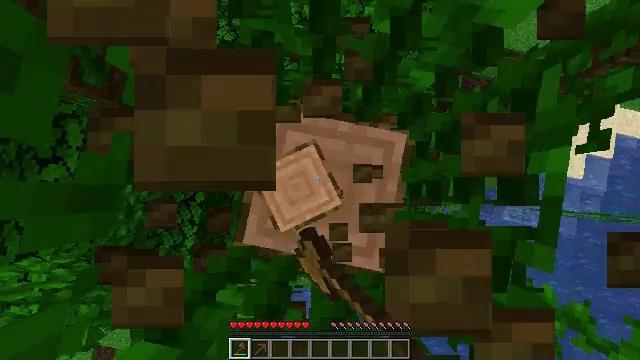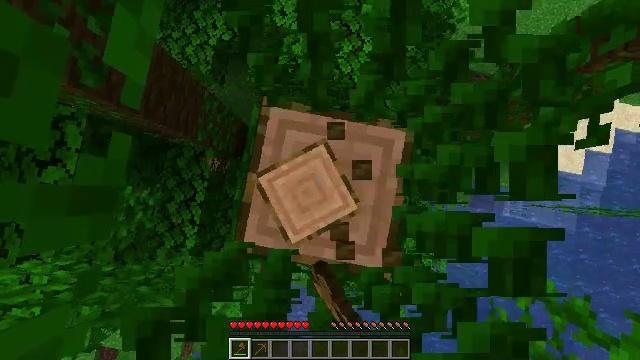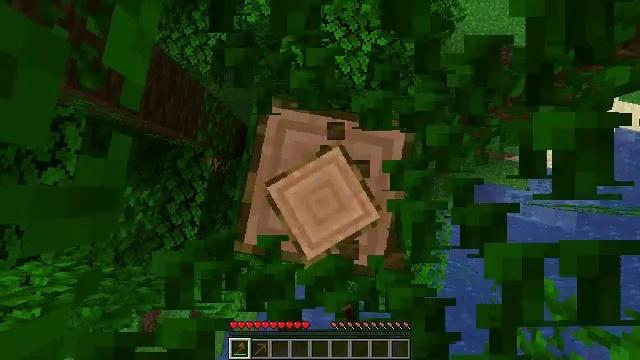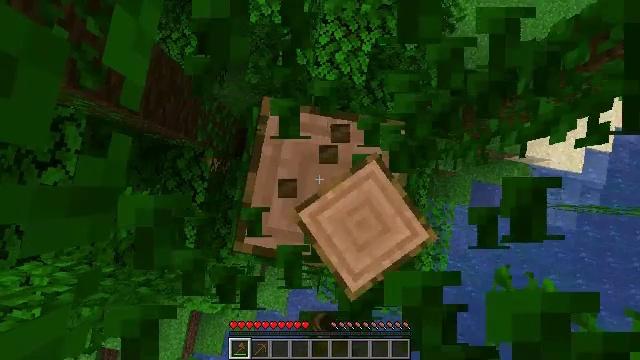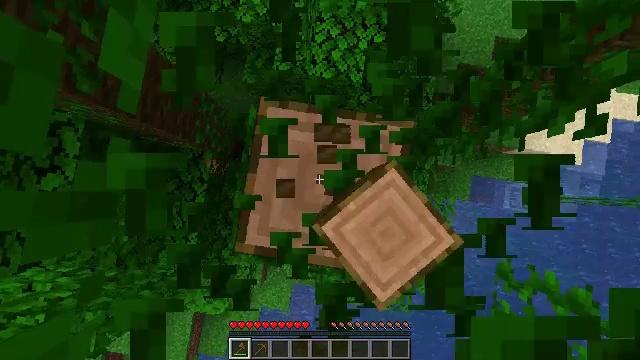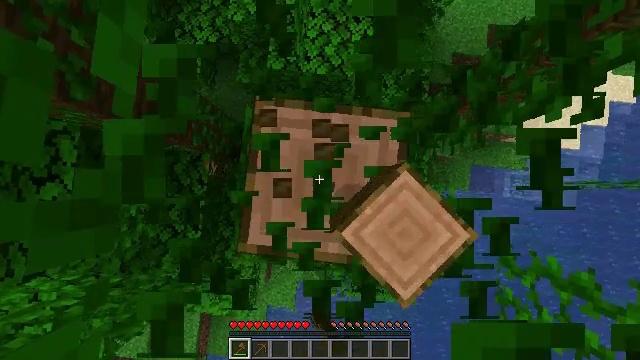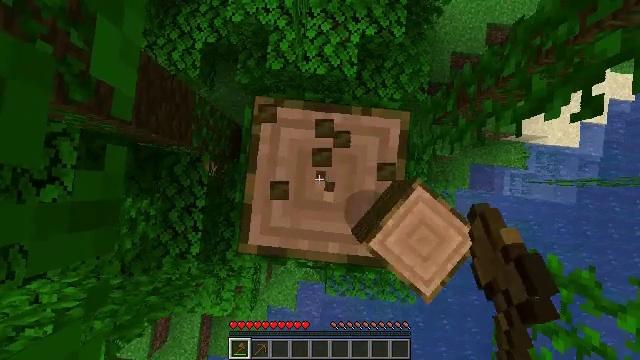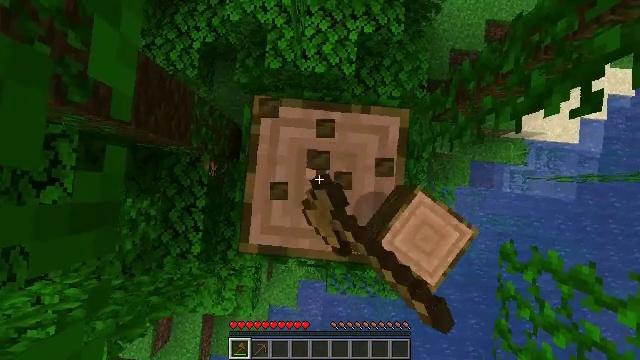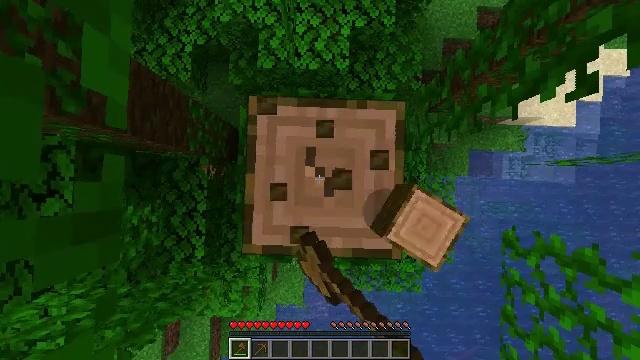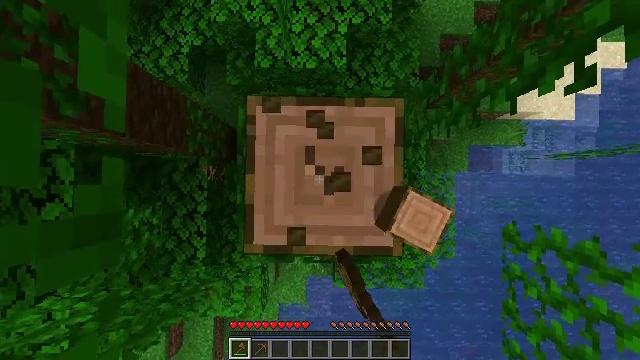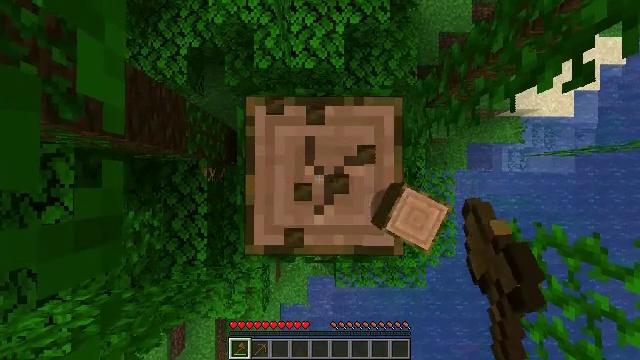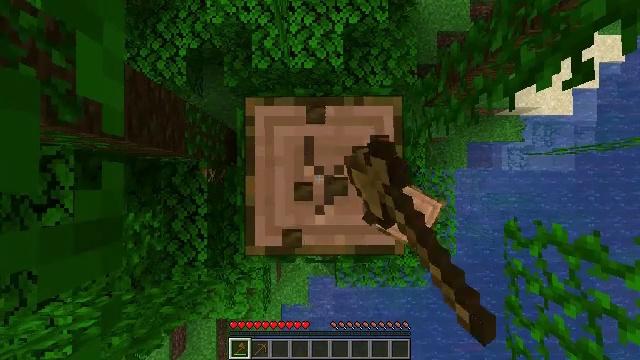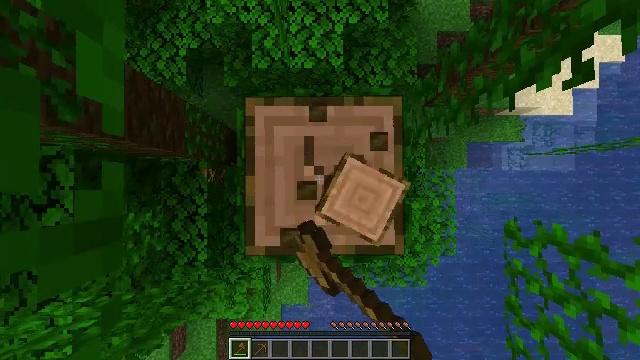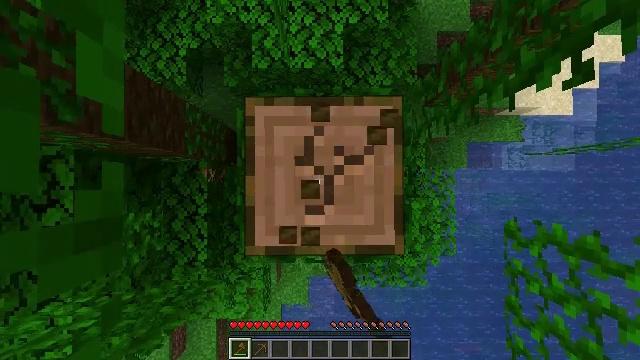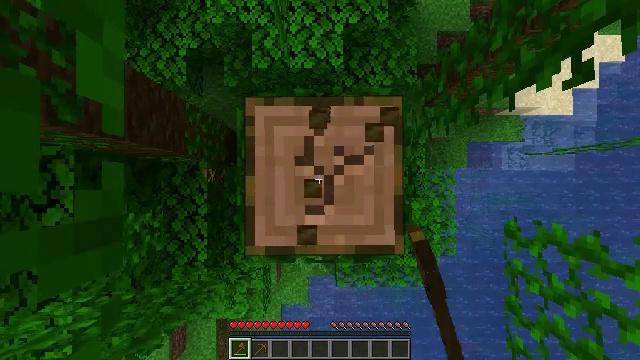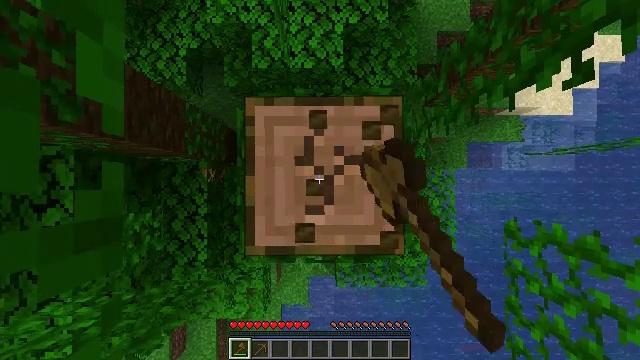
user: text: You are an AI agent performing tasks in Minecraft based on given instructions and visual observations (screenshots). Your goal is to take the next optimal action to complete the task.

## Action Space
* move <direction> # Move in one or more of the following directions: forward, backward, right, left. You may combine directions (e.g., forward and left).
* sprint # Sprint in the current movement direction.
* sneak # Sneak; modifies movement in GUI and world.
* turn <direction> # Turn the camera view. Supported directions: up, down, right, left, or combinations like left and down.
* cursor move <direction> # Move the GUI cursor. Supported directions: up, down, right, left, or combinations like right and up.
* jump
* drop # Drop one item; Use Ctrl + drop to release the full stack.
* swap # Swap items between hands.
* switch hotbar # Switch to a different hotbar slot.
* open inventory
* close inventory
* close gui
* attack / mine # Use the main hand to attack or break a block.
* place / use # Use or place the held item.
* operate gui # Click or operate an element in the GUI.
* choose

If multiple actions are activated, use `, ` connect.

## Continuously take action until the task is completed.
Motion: motion action
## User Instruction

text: Harvest the jungle log from the tree trunk.
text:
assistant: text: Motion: attack / mine
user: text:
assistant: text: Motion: attack / mine
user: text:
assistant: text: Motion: attack / mine
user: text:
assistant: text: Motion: turn right, attack / mine
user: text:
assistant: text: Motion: turn right, attack / mine
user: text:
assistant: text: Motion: attack / mine
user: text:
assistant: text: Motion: attack / mine
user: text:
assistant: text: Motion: turn right, attack / mine
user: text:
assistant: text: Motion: turn right, attack / mine
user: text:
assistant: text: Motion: attack / mine
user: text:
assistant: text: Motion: attack / mine
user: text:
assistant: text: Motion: attack / mine
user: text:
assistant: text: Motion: attack / mine
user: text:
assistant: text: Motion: attack / mine
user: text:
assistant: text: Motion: attack / mine
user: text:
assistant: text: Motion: attack / mine
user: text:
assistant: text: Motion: attack / mine
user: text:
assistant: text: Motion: attack / mine
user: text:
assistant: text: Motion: turn left, attack / mine
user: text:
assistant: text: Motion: attack / mine
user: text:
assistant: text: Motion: turn left, attack / mine
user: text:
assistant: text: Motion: attack / mine
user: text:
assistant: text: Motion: attack / mine
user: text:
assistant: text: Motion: attack / mine
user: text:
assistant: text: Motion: attack / mine
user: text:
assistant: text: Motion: attack / mine
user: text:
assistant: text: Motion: attack / mine
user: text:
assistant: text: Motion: attack / mine
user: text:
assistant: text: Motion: attack / mine
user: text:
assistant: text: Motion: attack / mine